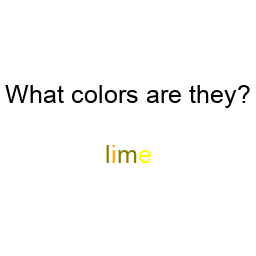
Color: olive, orange, olive, yellow
Color name shown: lime
Background color: white
Question text color: black